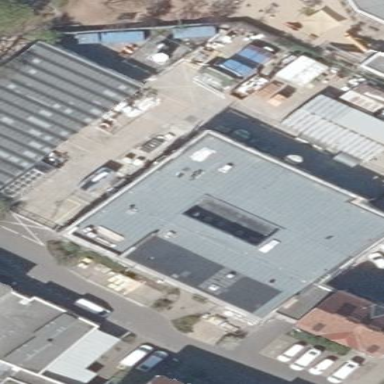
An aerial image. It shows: Commercial building.